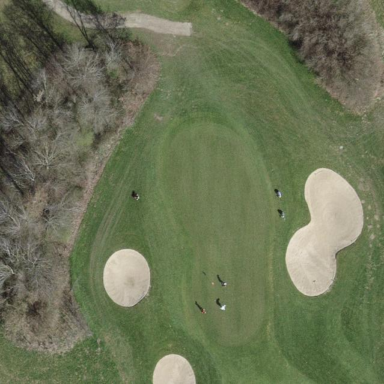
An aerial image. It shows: Golf green.